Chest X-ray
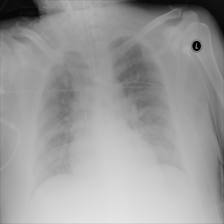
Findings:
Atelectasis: negative
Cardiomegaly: negative
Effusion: negative
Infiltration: negative
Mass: negative
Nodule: negative
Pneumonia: negative
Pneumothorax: negative
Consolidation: negative
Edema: negative
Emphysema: negative
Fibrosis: negative
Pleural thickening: negative
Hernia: negative